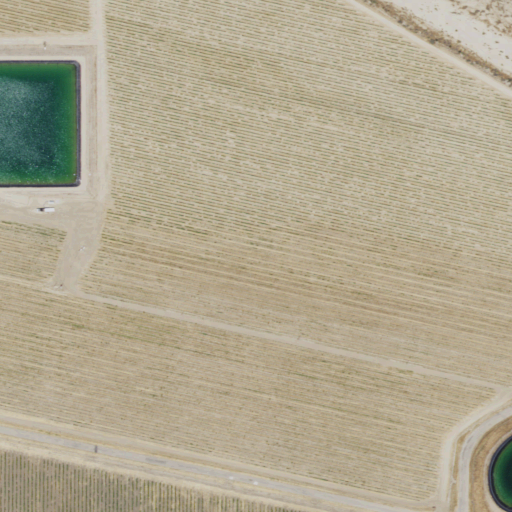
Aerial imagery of valley in California named Camatta Canyon containing herbaceous wetlands, grassland, shrub, open development, cultivated crops, and open water